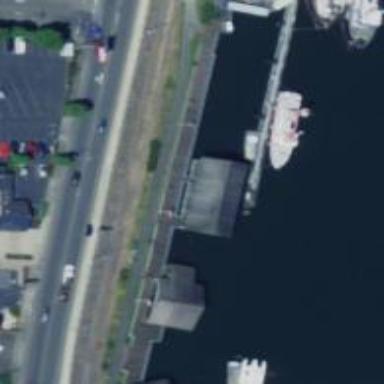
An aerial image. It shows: Historic ship.